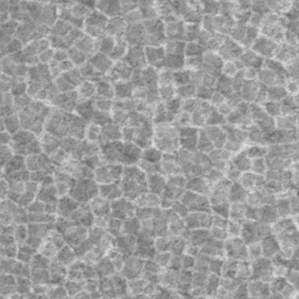
Label: frost